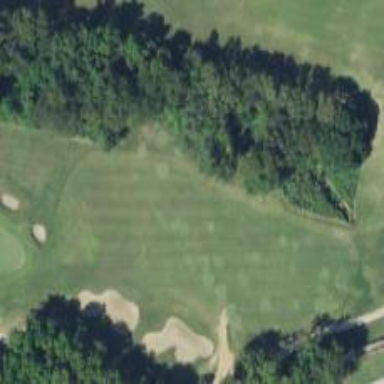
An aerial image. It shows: Golf rough area.